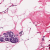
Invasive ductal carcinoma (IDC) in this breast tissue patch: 0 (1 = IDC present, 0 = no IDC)